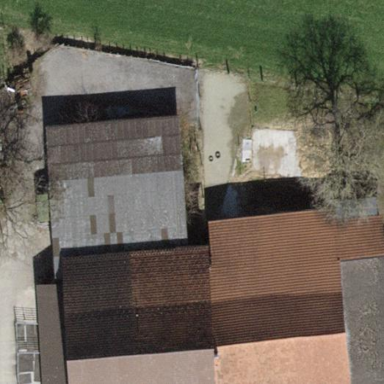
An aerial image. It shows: Gabled roof on farm auxiliary building.